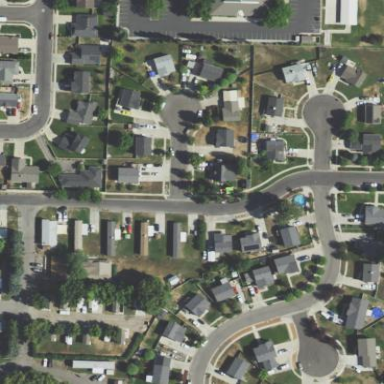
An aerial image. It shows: This residential area consists of single-family homes.